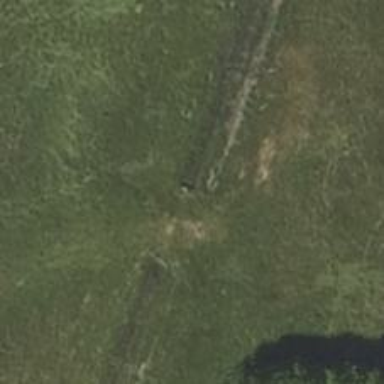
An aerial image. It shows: Culvert tunnel.